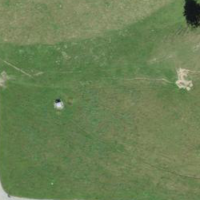
EUNIS habitat code: 24
Species observed at this site:
Trifolium repens